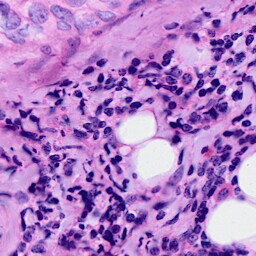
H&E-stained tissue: Breast